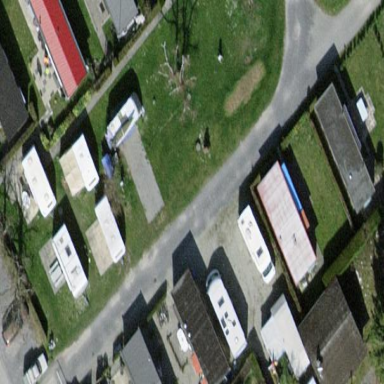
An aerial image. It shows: Camping pitch area with tents set up.